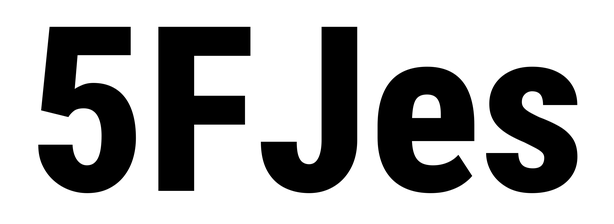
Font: Roboto_Condensed_ExtraBold